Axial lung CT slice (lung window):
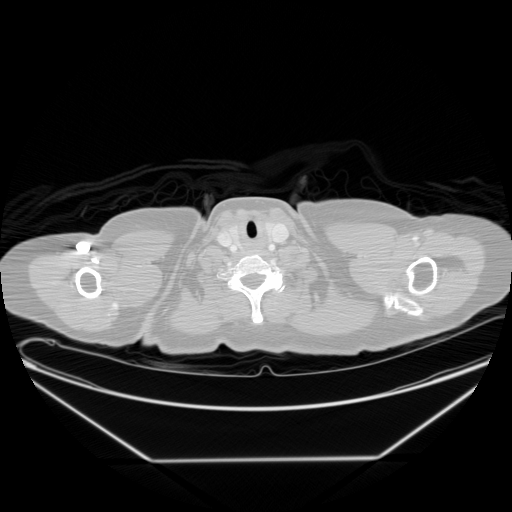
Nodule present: no